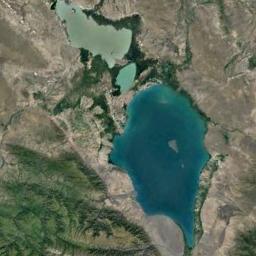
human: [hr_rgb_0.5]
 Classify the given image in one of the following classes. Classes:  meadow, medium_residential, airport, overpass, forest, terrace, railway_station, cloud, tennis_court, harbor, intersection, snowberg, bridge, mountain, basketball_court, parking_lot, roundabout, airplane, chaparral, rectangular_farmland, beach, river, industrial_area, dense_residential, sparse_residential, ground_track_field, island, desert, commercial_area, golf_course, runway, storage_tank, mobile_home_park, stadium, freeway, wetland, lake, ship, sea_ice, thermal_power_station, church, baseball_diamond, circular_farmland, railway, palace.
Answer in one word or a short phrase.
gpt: lake